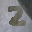
Label: 2